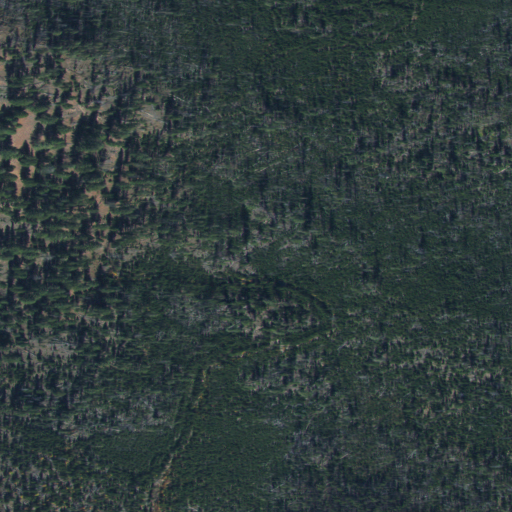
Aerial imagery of ridge(s) in Idaho named Little Deer Creek Ridge containing evergreen forest and shrub